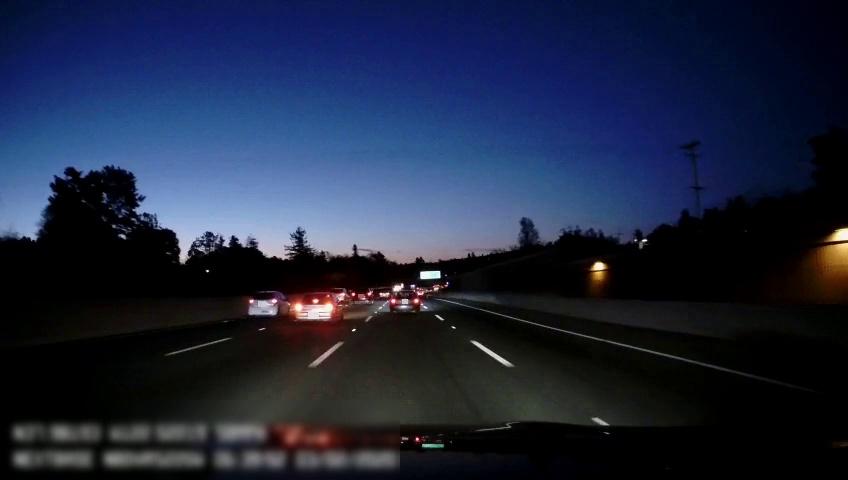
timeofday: Night
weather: Other
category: Drivable Space
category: Vehicles | Car
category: Vehicles | Car
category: Vehicles | SUV
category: Vehicles | SUV
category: Vehicles | Car
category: Vehicles | Car
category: Lanes | Alternate Lane
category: Lanes | Alternate Lane
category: Lanes | Current Lane
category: Lanes | Current Lane
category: Lanes | Alternate Lane
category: Traffic | Signs